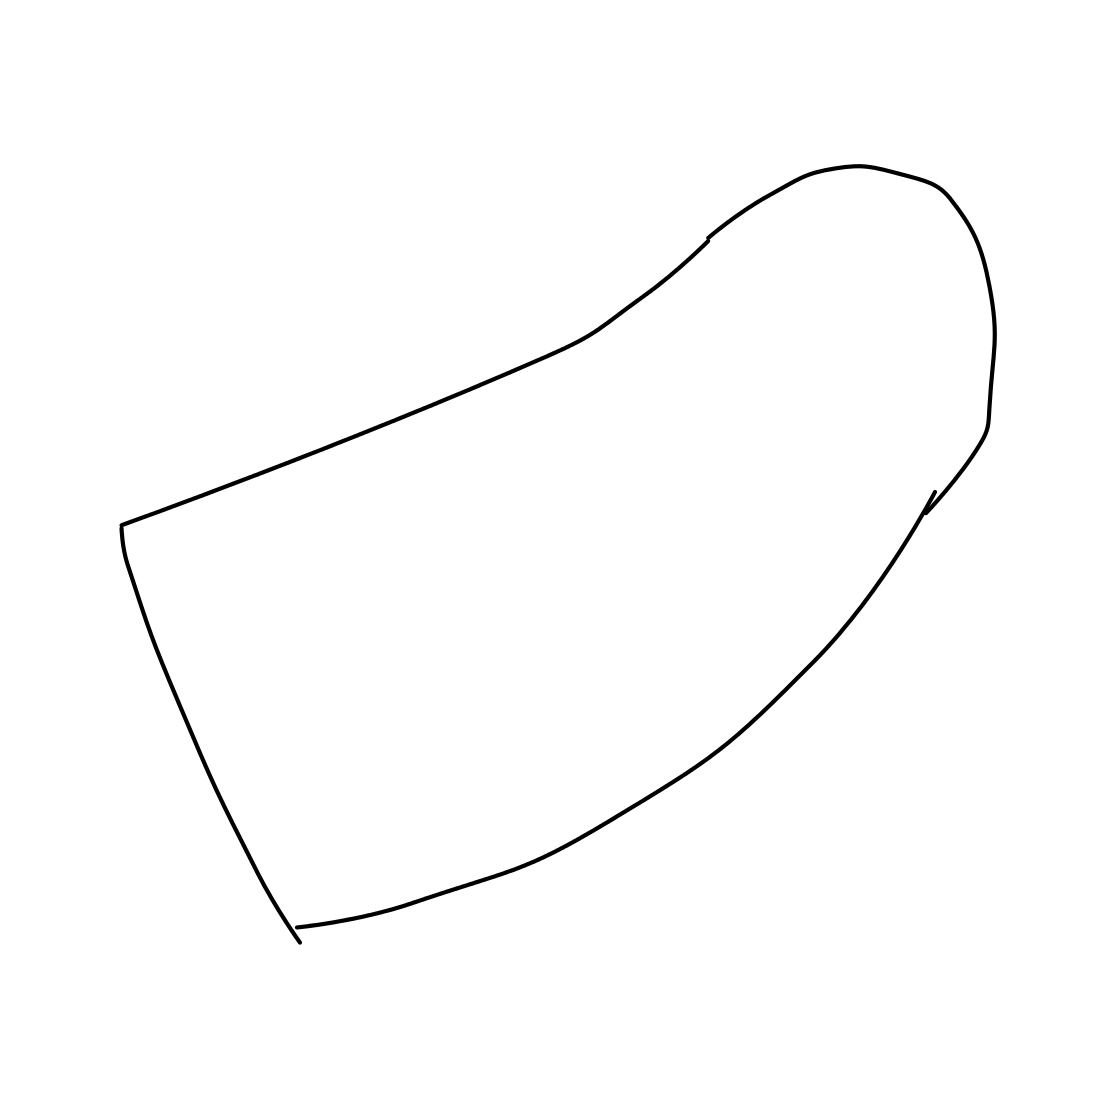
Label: snowboard